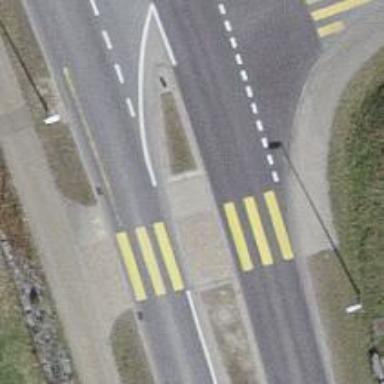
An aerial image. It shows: Asphalt road with primary classification. The road has separate sidewalks on both sides.